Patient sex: M
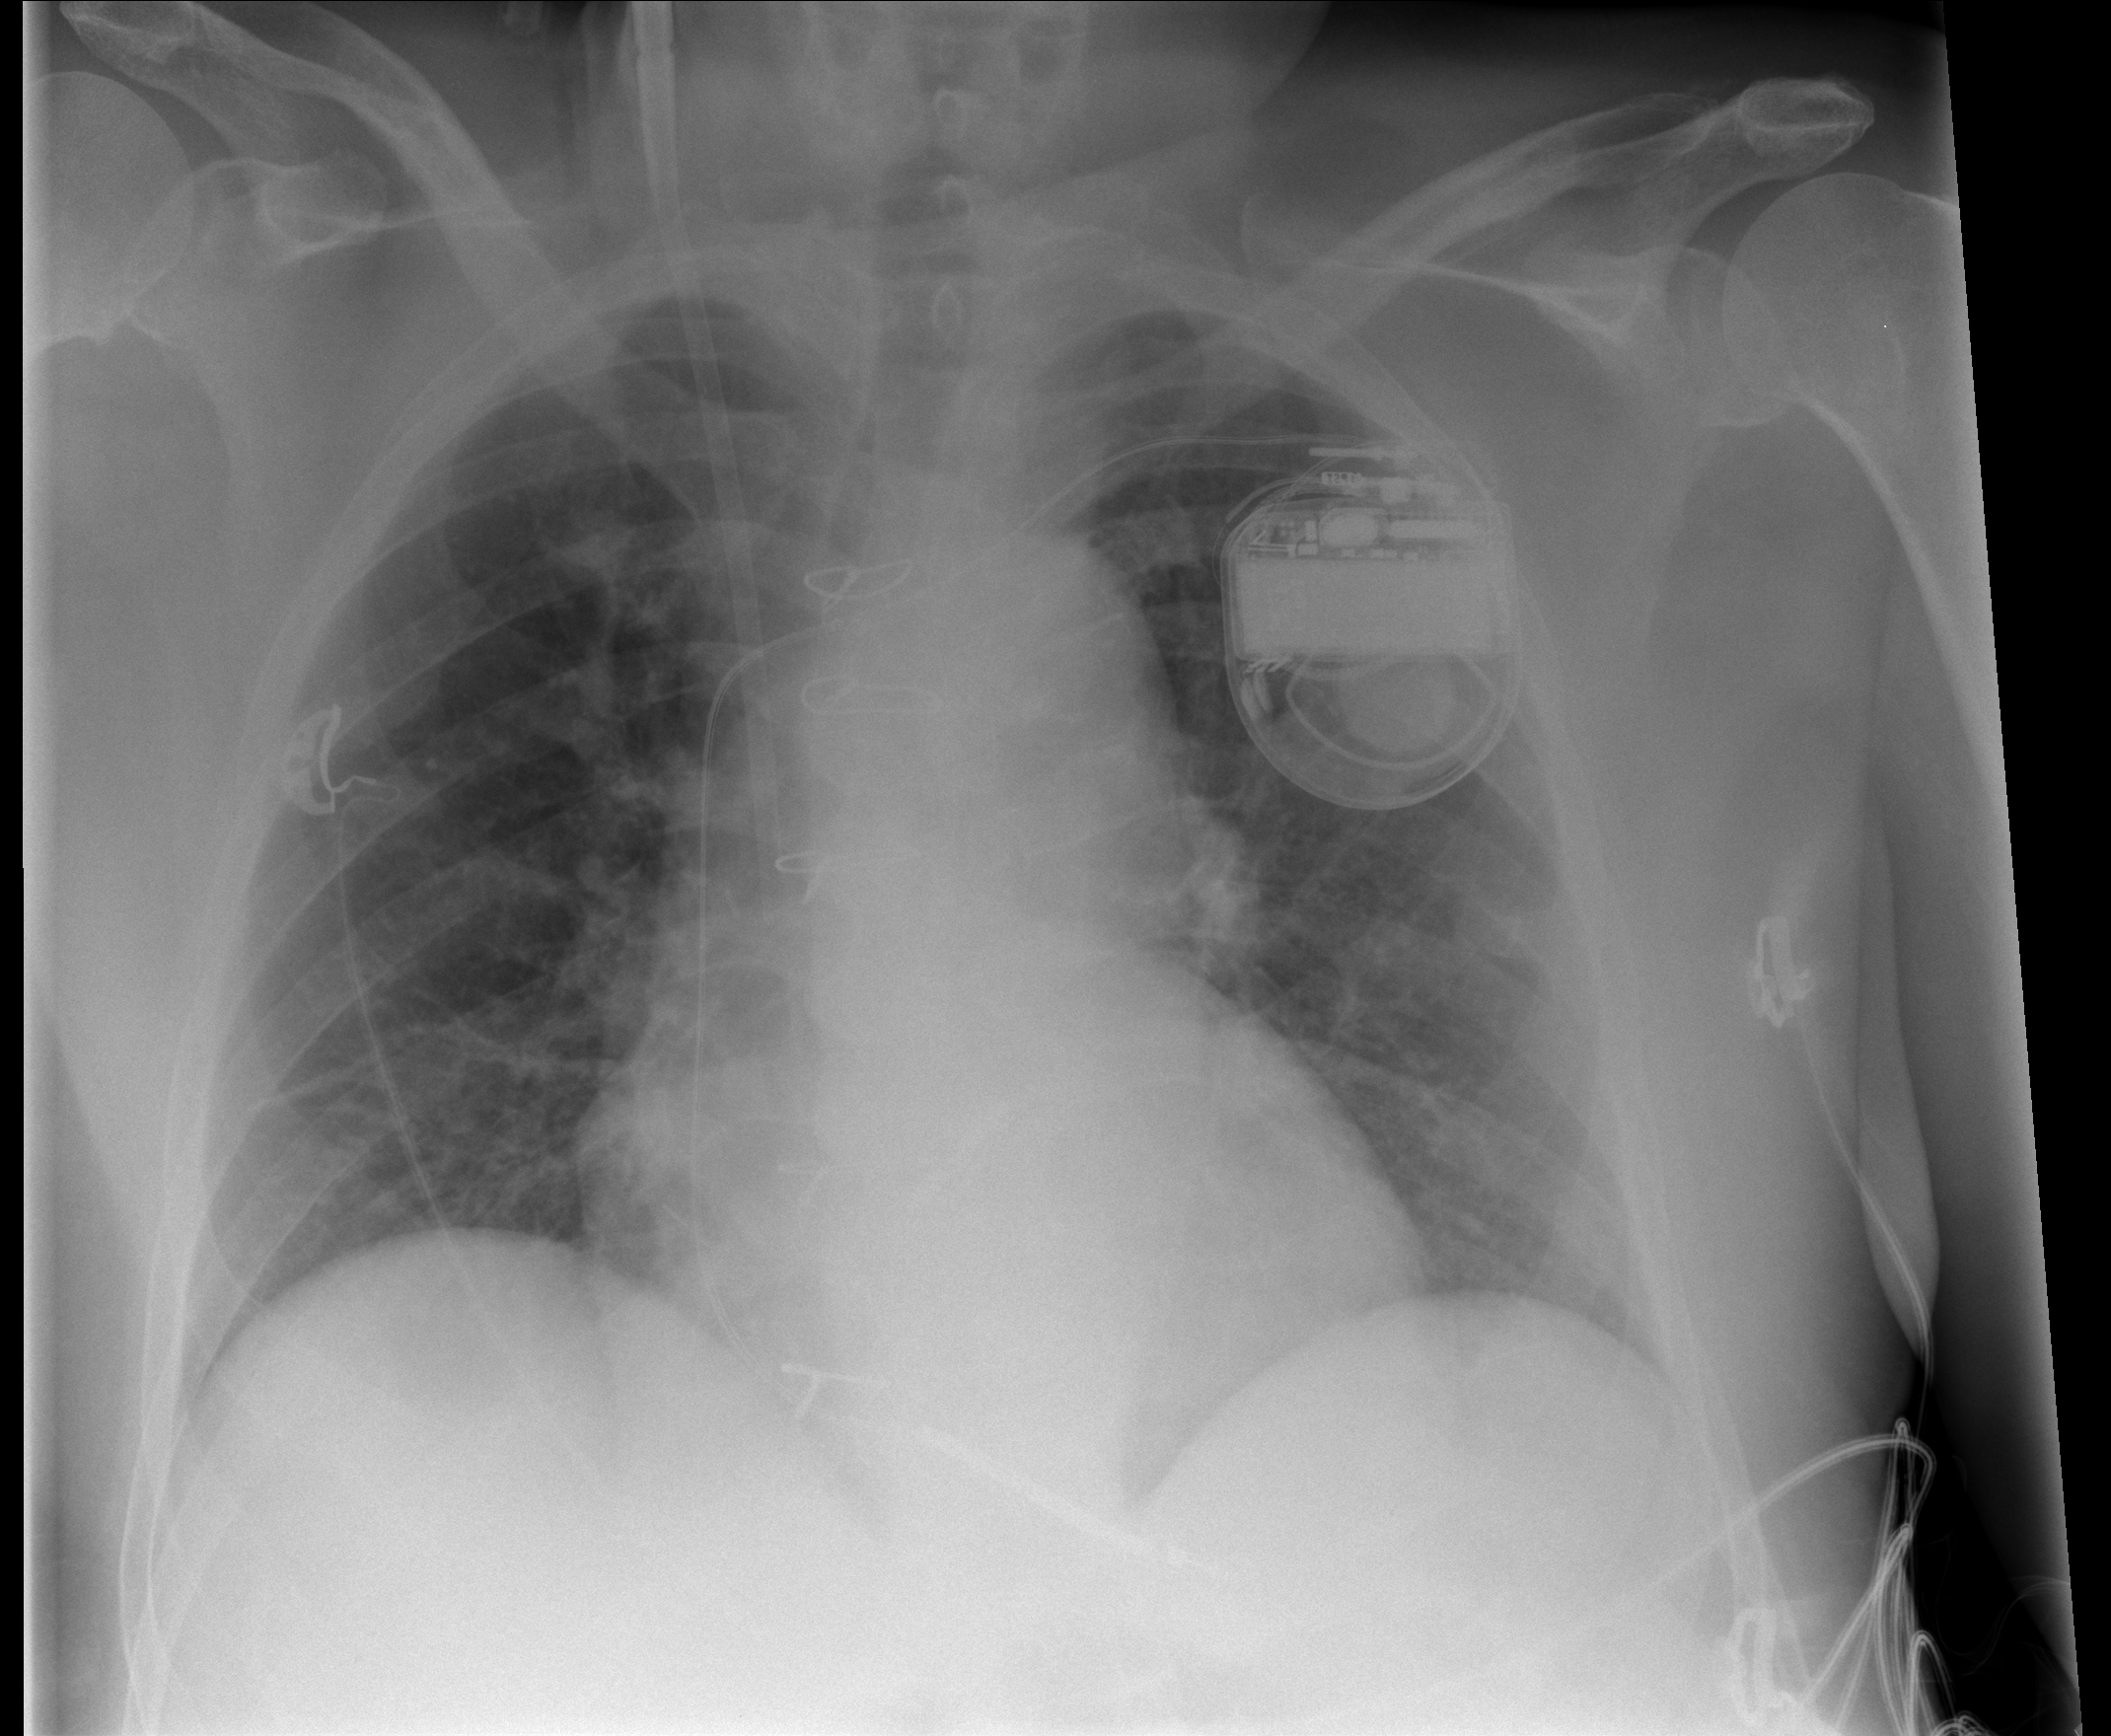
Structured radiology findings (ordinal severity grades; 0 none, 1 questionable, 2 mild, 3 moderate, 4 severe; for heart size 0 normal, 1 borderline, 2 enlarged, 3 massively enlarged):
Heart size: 1
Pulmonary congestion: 0
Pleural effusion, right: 0
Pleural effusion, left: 0
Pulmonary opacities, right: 0
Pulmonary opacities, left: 0
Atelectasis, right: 1
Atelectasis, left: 0